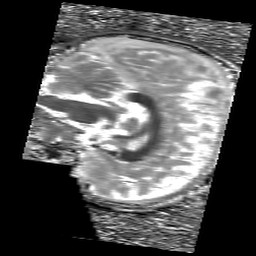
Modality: T1map
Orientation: sagittal
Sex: male
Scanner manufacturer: siemens
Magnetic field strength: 3 T
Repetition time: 5 s
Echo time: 0.00355 s